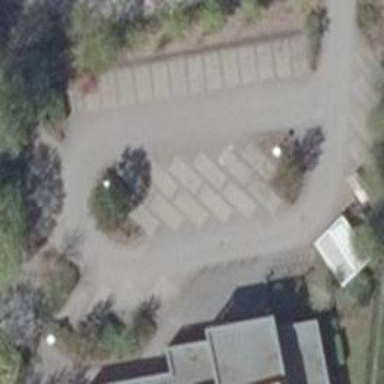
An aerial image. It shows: Parking area with surface.